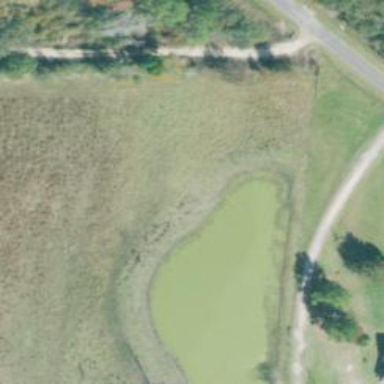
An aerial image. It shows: Peaceful pond surrounded by nature.